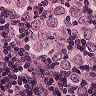
Metastatic tissue present: yes